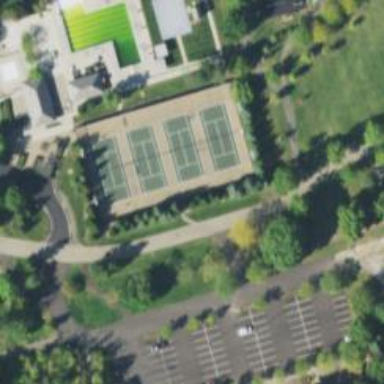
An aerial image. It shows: Tennis court on pitch.